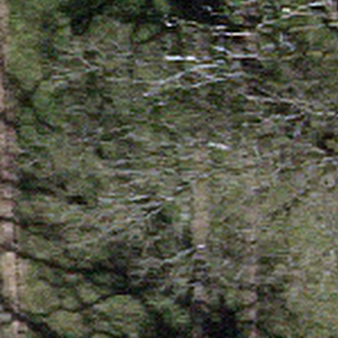
Label: other